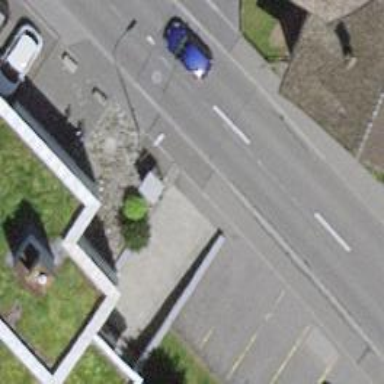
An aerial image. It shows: Post box is visible.